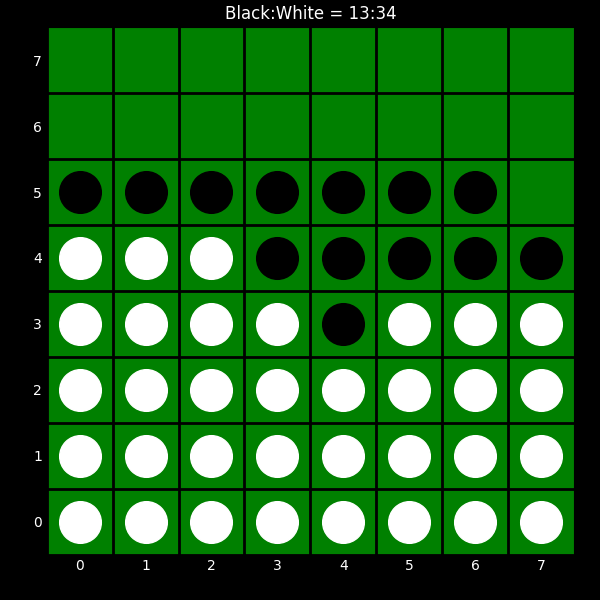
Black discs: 13
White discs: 34